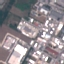
Land use / land cover class: Industrial